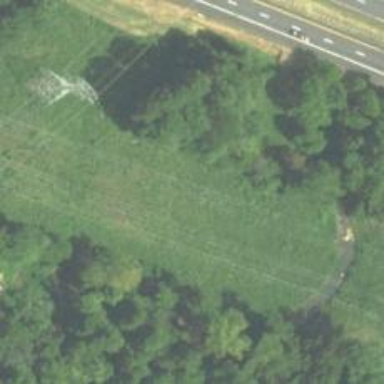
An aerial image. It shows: H-frame power pole.